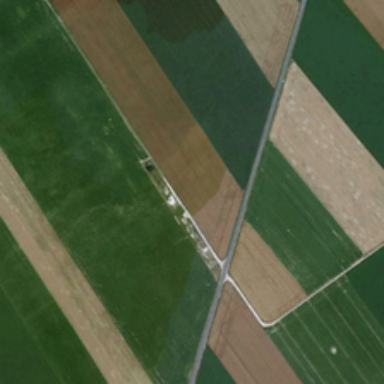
There is a bare land near the green farmland .